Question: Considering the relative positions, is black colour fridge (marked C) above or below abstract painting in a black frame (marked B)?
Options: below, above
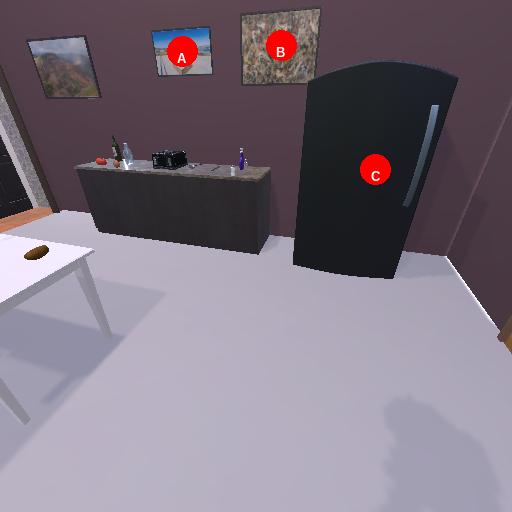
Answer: below